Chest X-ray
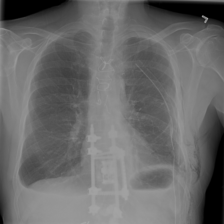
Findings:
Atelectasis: negative
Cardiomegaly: negative
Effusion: negative
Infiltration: negative
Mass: negative
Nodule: negative
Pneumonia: negative
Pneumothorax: positive
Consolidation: negative
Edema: negative
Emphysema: positive
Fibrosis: negative
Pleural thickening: positive
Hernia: negative